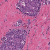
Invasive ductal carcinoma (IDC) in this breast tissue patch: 1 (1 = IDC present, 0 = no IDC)